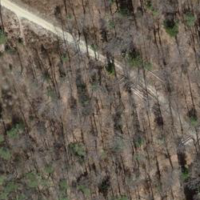
EUNIS habitat code: 41
Species observed at this site:
Ilex aquifolium